Question: I'm new to Telerik Chart controls and I have some minor problems:

(1) I want to set the (1, 2, 3, 4) in the horizontal axis into ("a", "b", "c", "d")
(2) The legend stays at the top of the chart
Please tell me how to do it.
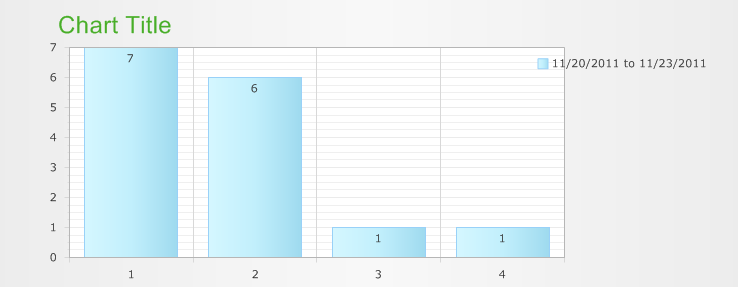
Answer: <URL>
(2) Use the Legend section under the chart wizard to adjust the location of your legend: